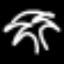
Label: palm tree